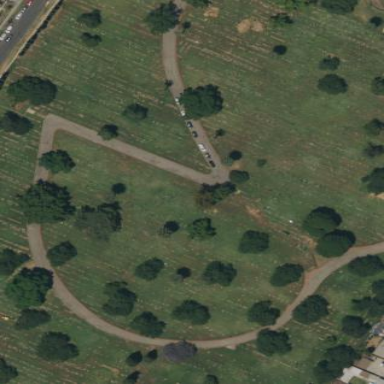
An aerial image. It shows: Cemetery.